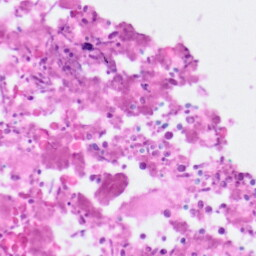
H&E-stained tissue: Pancreatic